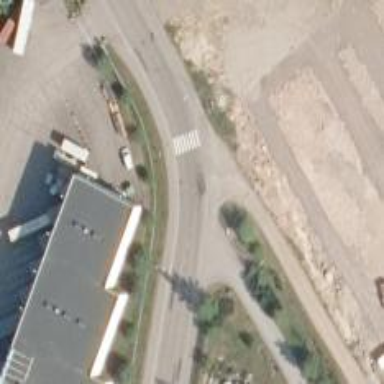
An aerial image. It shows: Asphalt cycleway with crossing.